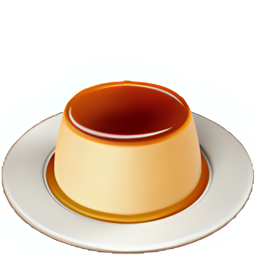
Name: custard
Emoji: 🍮
Group: Food & Drink
Sub-group: food-sweet